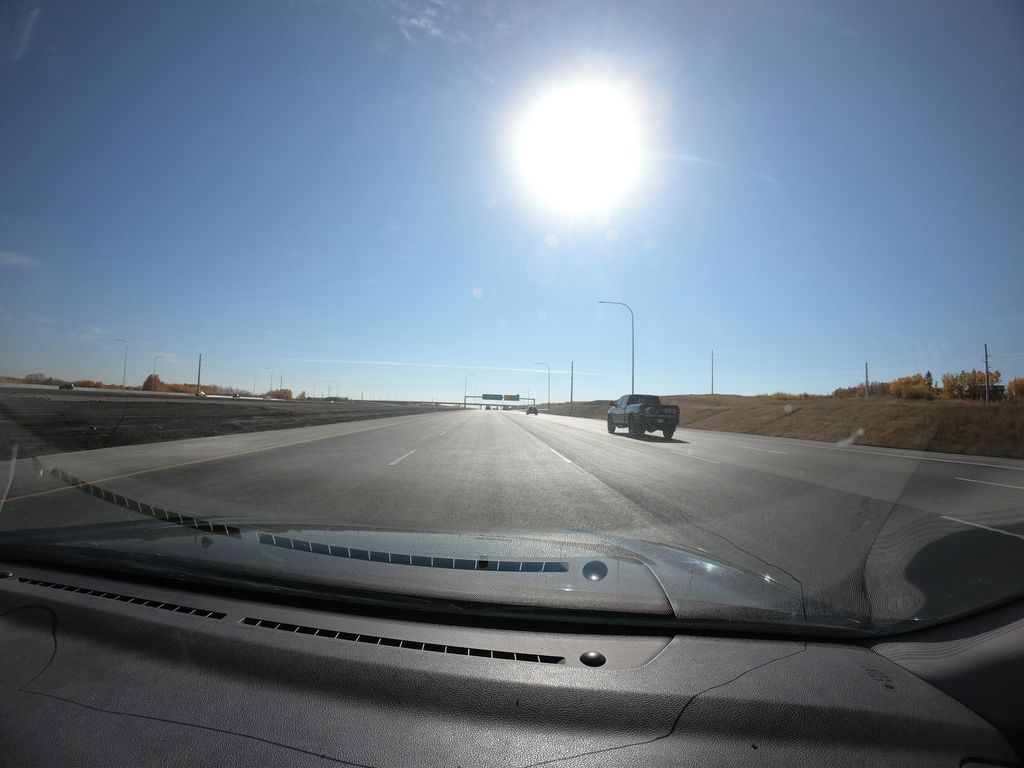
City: calgary